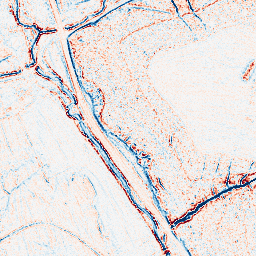
Category: edge_preserving
Decomposition family: bilateral
Decomposition parameters: d: 5
sigma_color: 150
sigma_space: 25
Upsampling method: cubic_mitchell
Upsampling parameters: scale: 2
Upsampling scale: 2